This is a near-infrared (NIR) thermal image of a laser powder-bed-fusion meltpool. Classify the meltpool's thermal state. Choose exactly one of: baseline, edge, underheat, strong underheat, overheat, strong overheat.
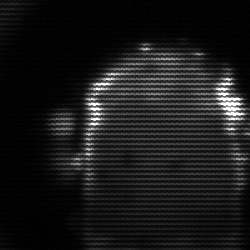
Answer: baseline